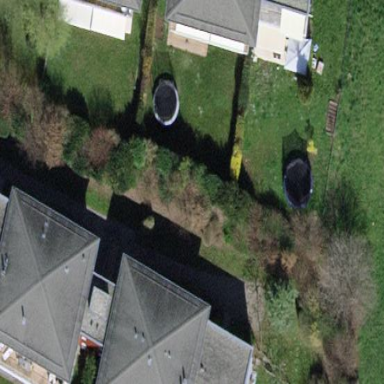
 designed for leisure activities on land."